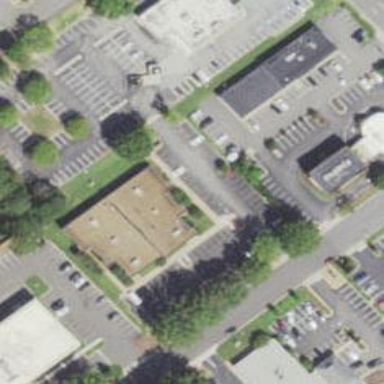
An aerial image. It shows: Building.